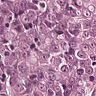
Metastatic tissue present: yes